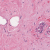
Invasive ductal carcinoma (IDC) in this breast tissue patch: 0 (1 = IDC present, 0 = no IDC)